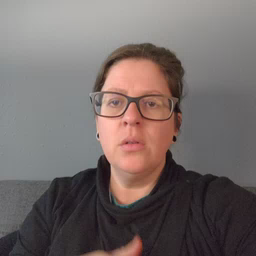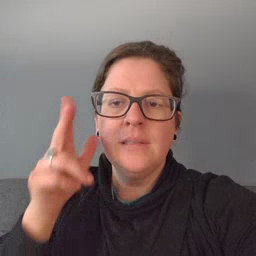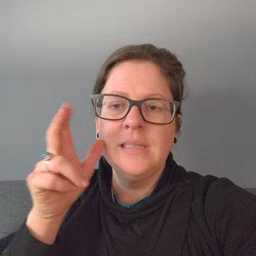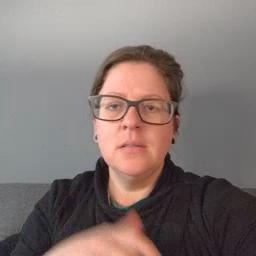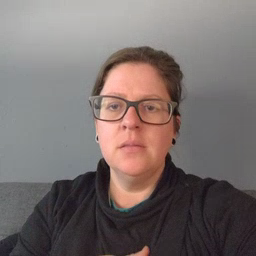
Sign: listen